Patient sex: M
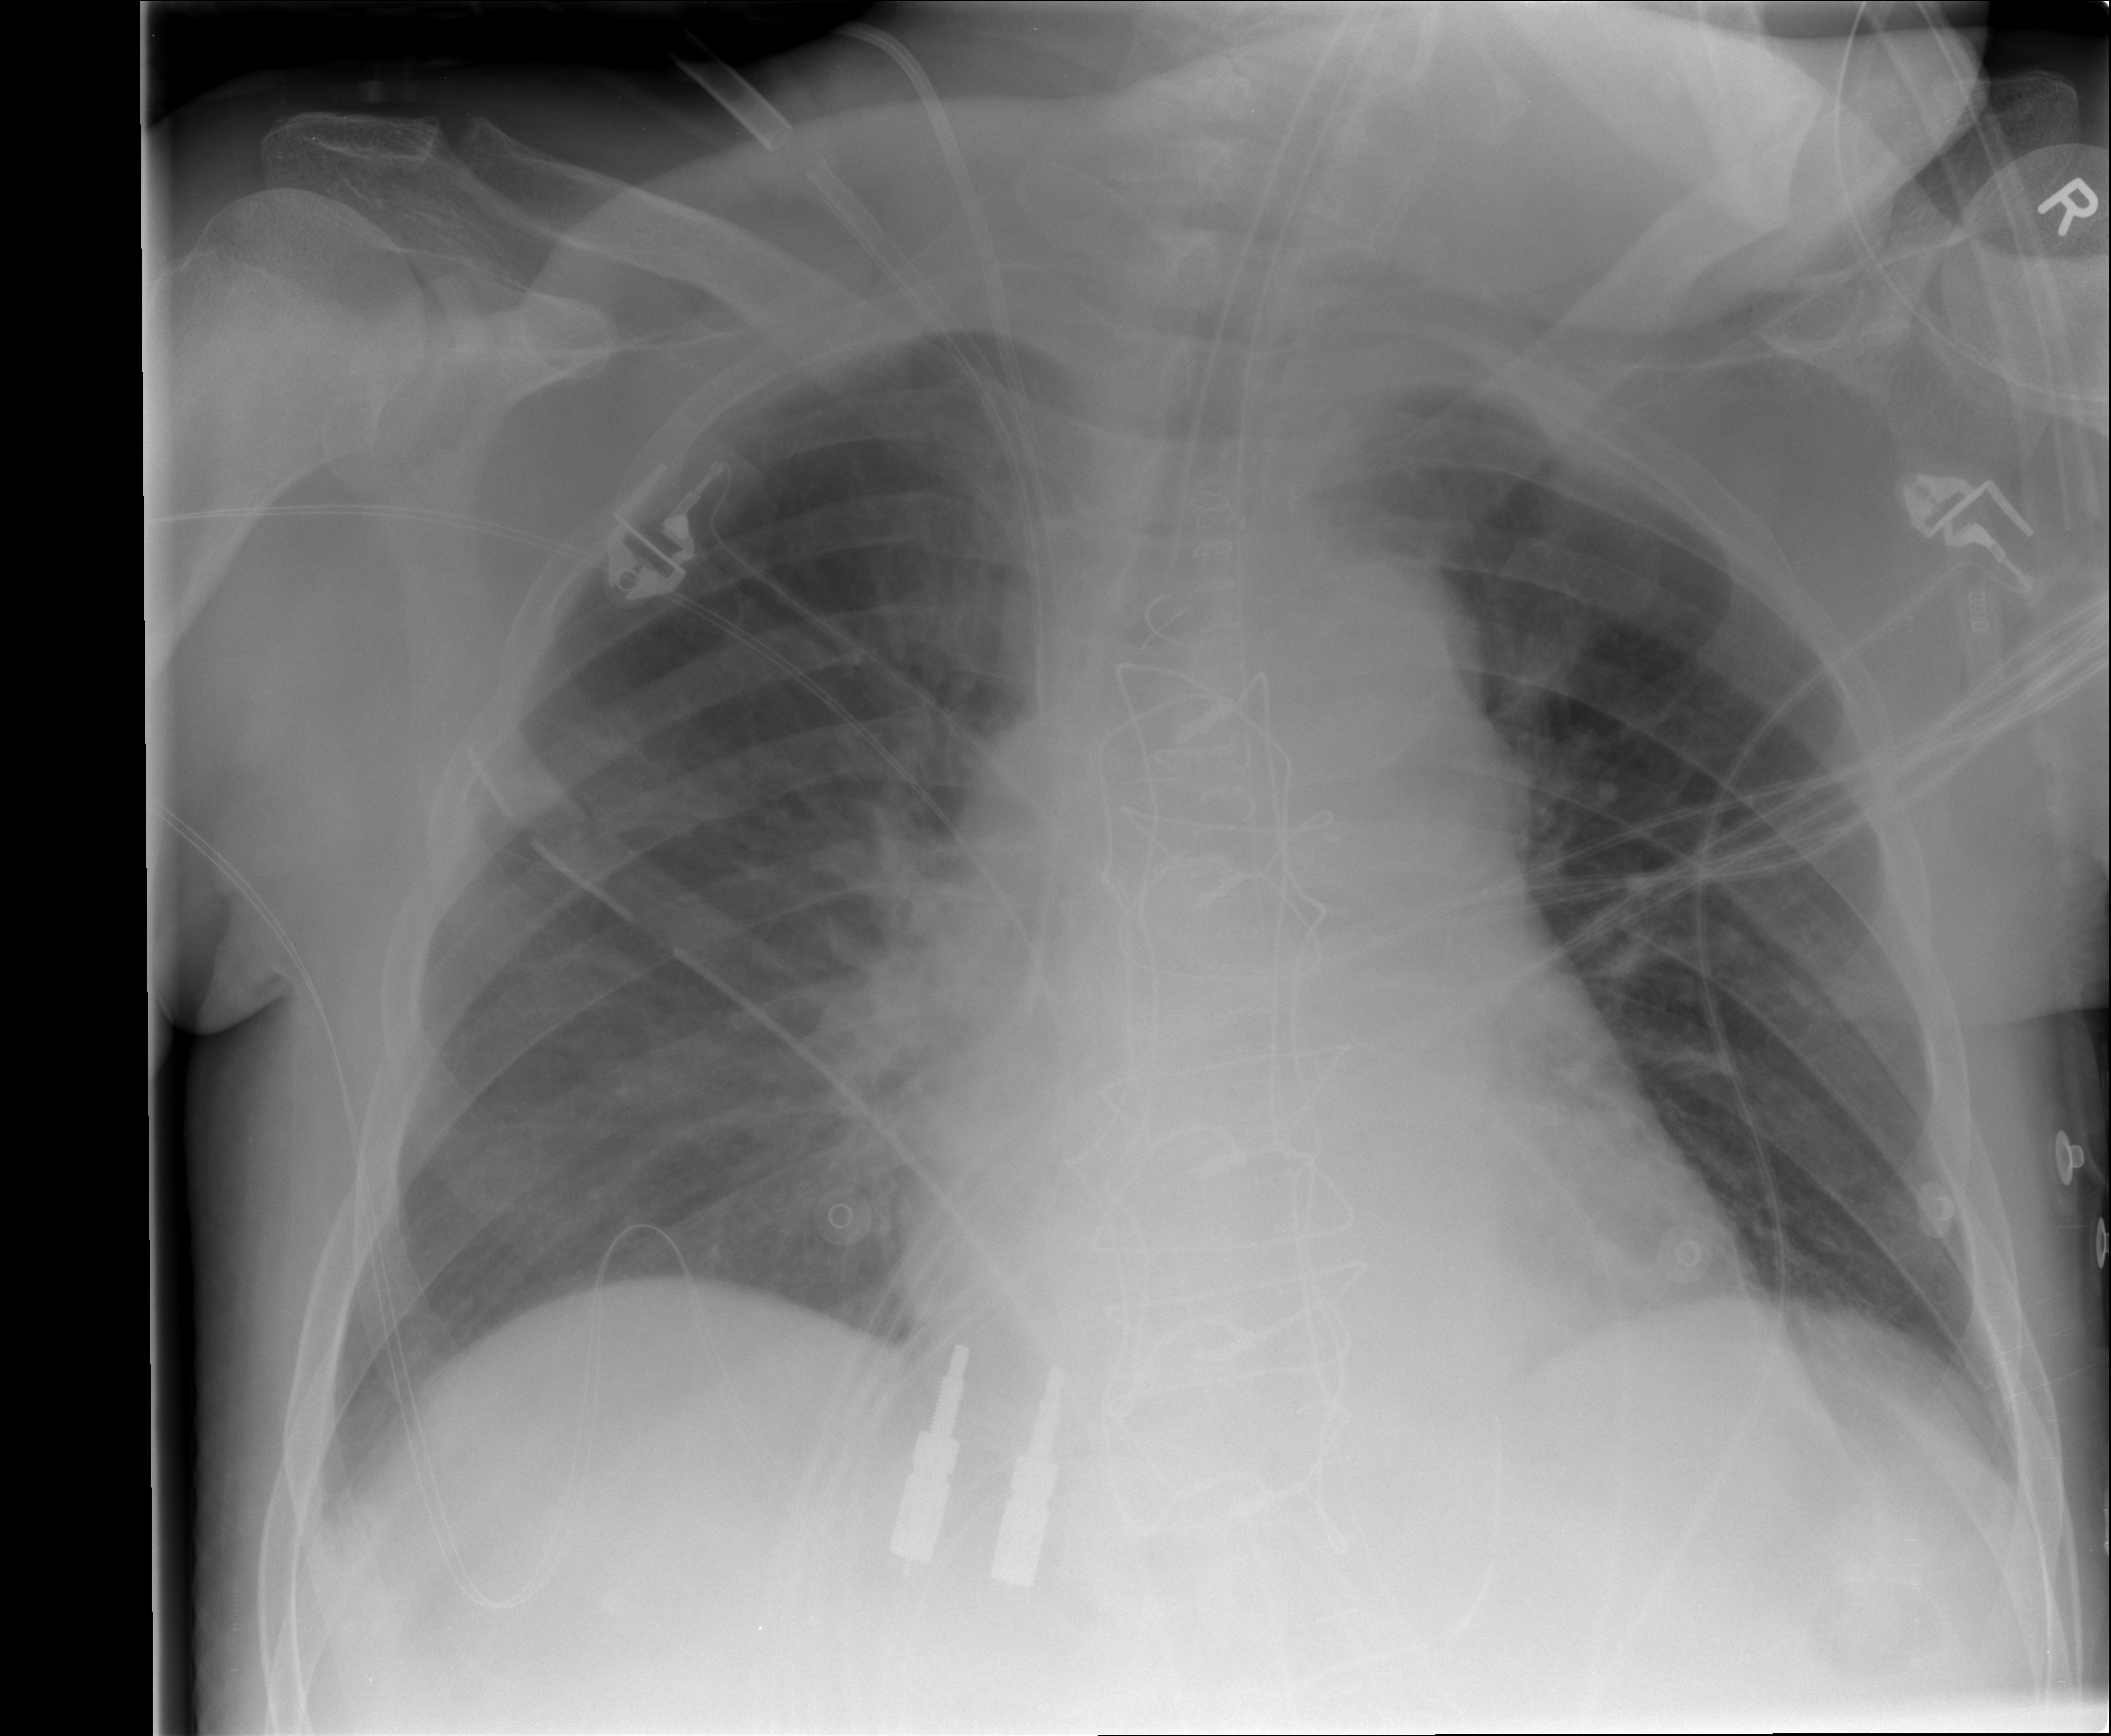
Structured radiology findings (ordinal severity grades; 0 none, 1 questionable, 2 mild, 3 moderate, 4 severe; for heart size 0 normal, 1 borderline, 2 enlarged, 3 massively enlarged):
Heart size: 0
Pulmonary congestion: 2
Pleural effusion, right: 0
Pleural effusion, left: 0
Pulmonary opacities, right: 0
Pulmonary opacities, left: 0
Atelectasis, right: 0
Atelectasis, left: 0